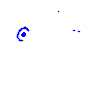
Particle: kaon